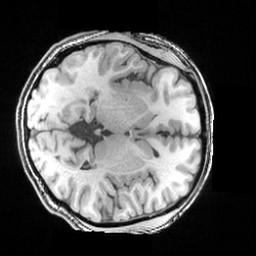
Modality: T1w
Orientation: axial
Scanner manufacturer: siemens
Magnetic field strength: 3 T
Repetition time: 1.63 s
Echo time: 0.00311 s